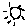
Label: sun